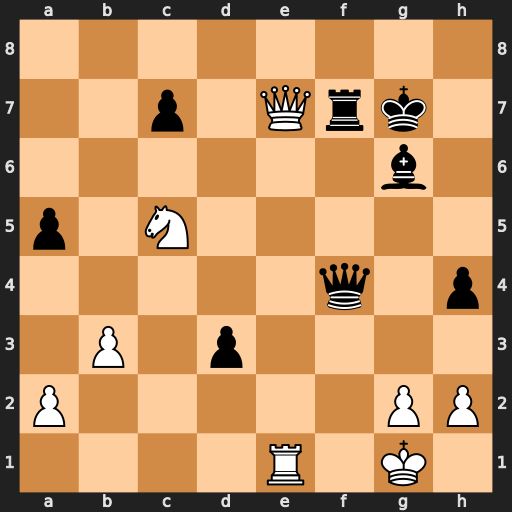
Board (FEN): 8/2p1Qrk1/6b1/p1N5/5q1p/1P1p4/P5PP/4R1K1
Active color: w
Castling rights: -
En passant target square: -
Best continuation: Ne6+ Kh6 Nxf4 Rxe7 Rxe7